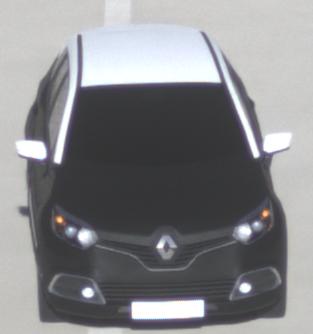
Make: Renault
Model: Captur ENERGY TCe 90
Detailed model: Captur (I)
Model produced from: 2013/06
Model produced until: 2015/05
Doors: 5
Color: black
Road condition: dry road
Daytime: morning or afternoon
Contrast: high contrast